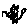
Label: cat